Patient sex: M
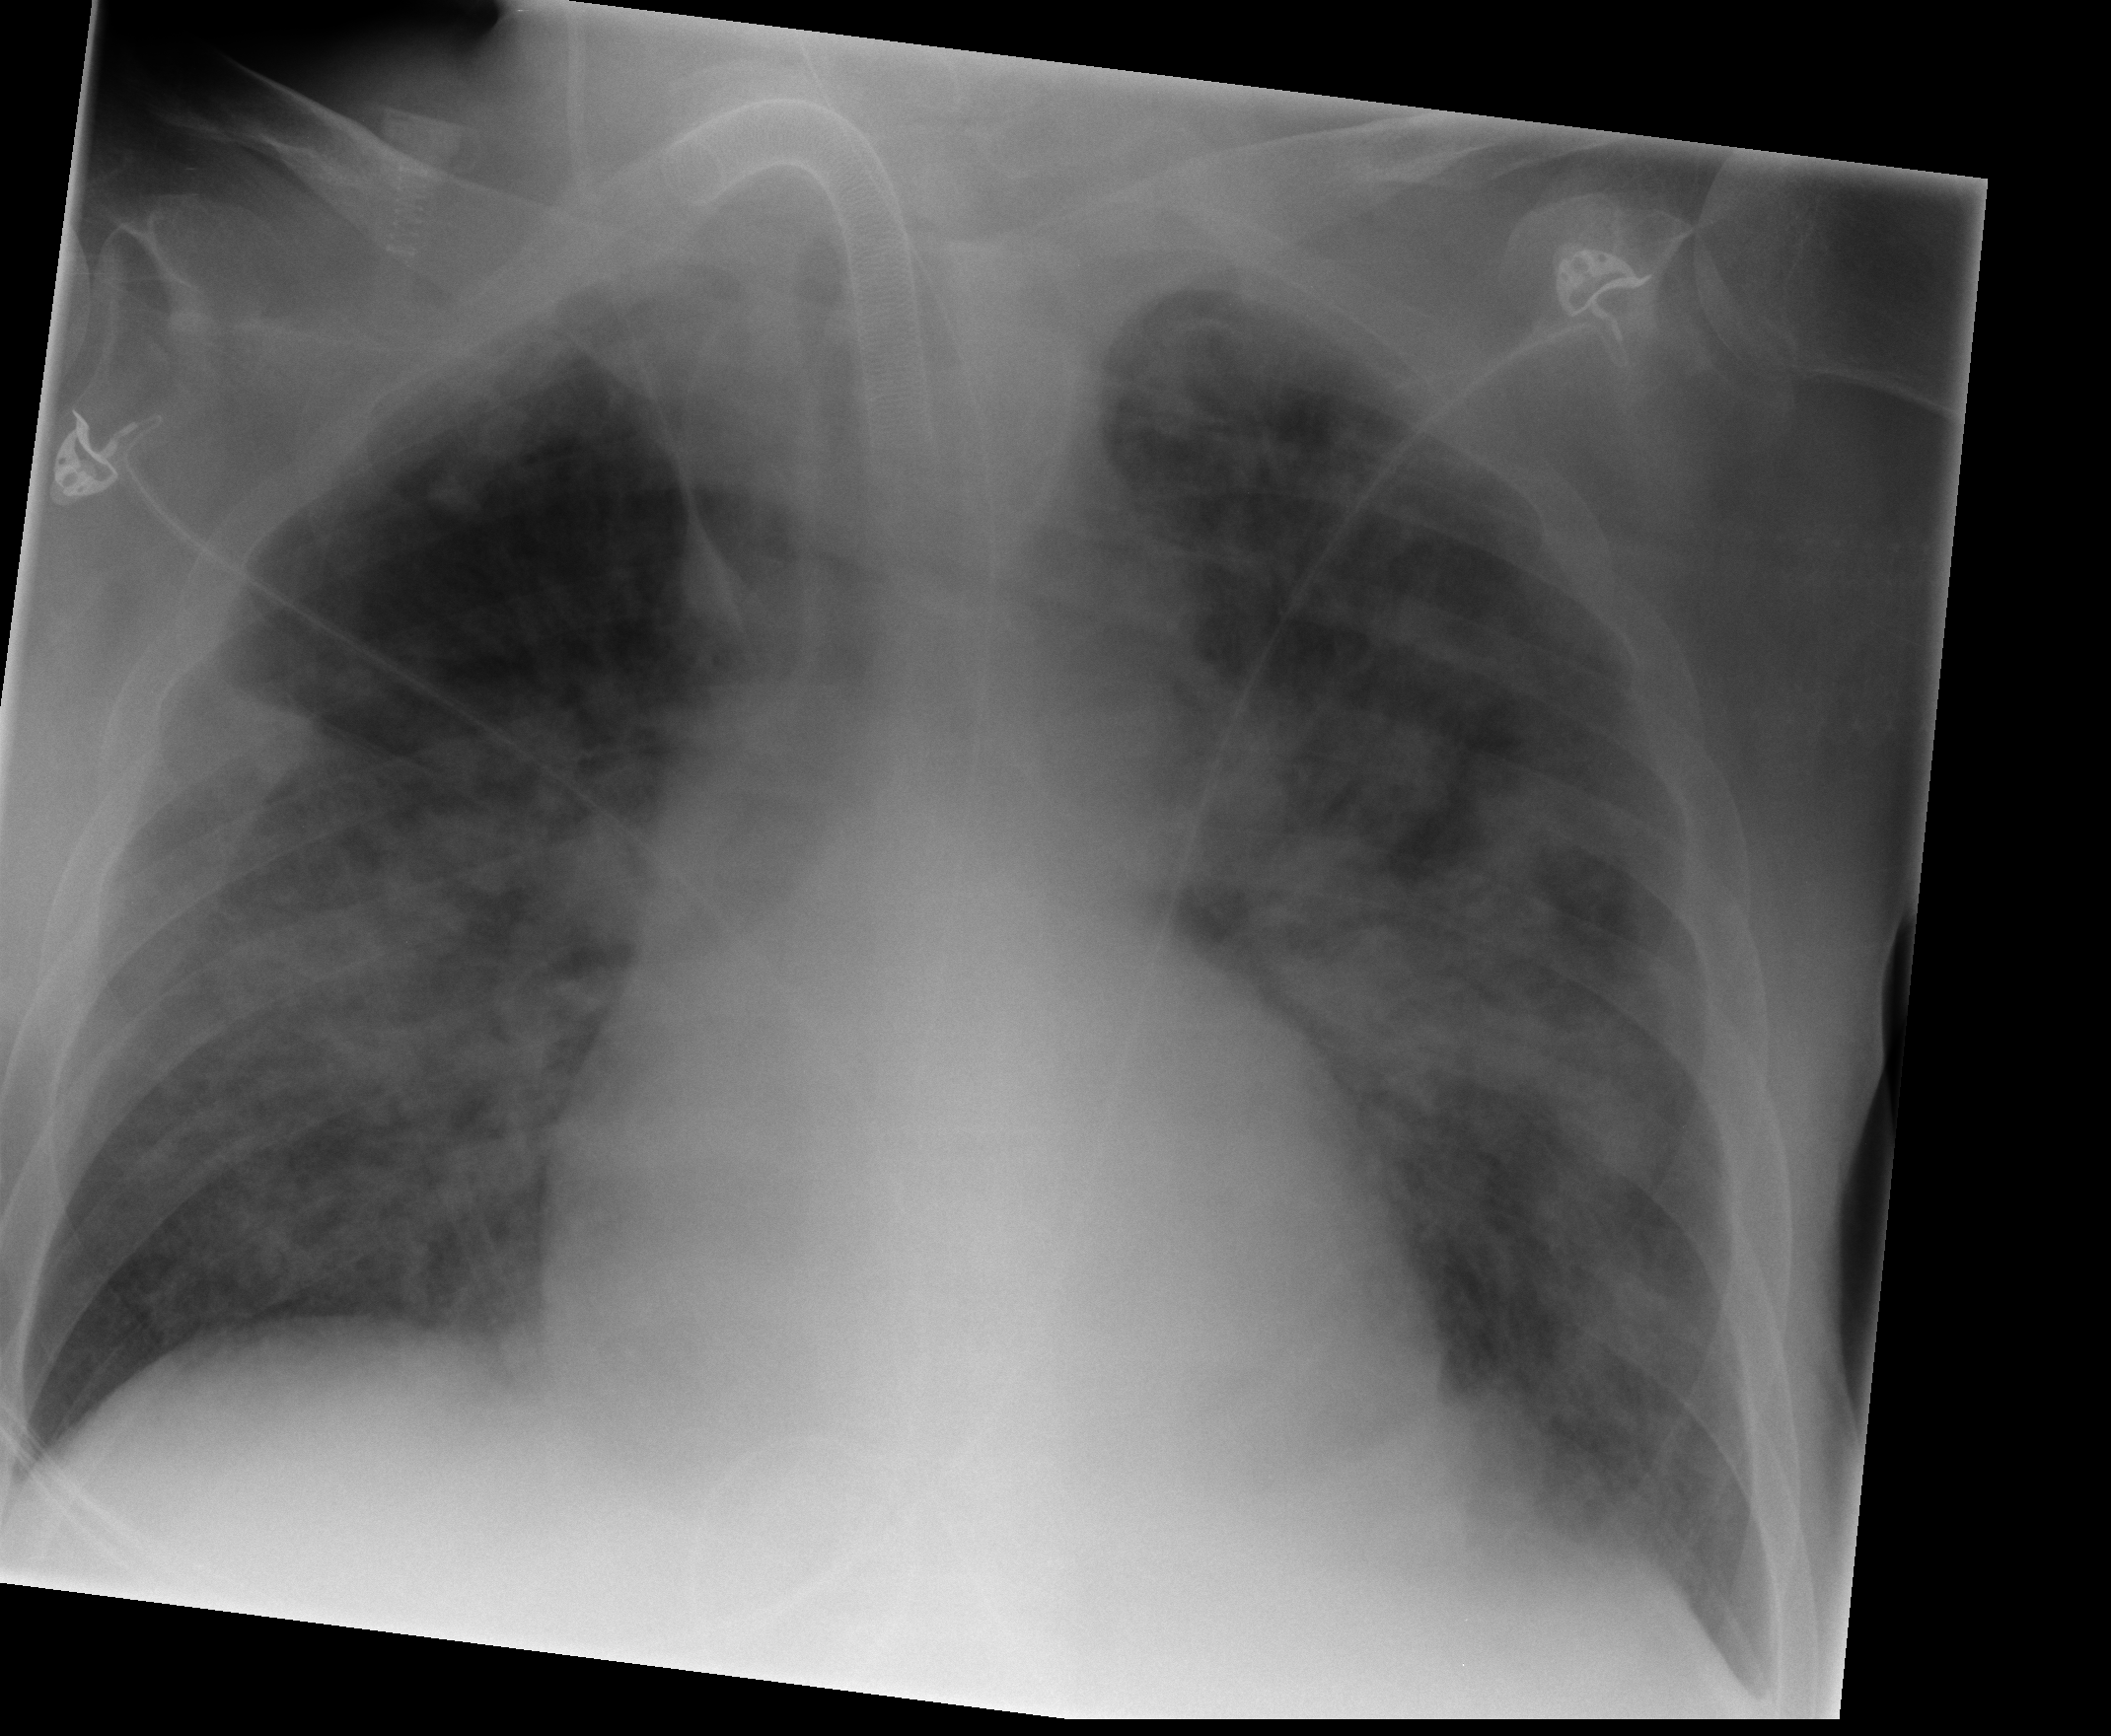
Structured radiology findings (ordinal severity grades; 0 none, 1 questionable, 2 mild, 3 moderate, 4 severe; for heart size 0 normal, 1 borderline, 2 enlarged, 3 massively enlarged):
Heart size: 1
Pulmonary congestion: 2
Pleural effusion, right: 0
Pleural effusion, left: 0
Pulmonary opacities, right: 3
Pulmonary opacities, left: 3
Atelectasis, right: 2
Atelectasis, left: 2